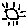
Label: sun